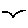
Label: bird